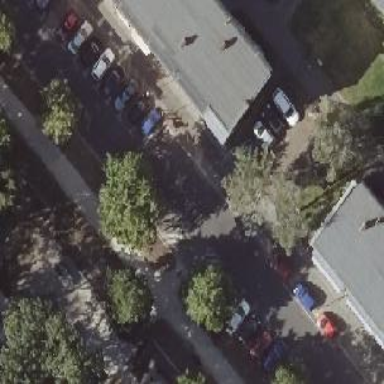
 there is perpendicular on-street parking lane next to the sidewalk."